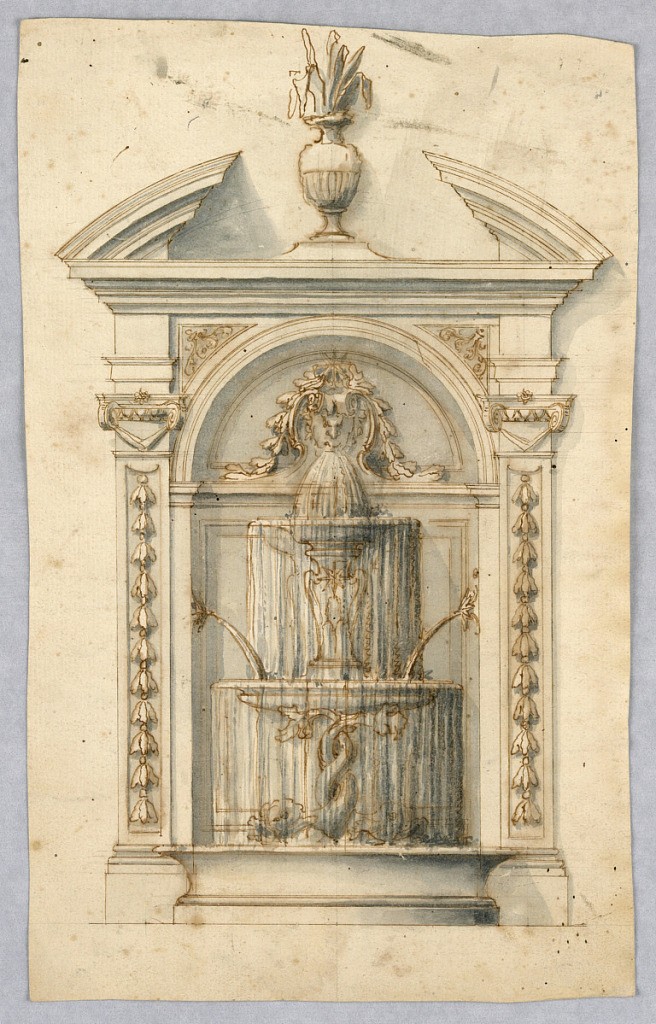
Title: Elevation of a Fountain
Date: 1700–1750
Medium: Pen and brown ink, brush and gray wash on off-white laid paper
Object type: Drawing
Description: Aedicule with broken pediment and pilasters with bellflowers. At center, water flows from the mouth of a mask into a basin supported by two intertwining dolphins.